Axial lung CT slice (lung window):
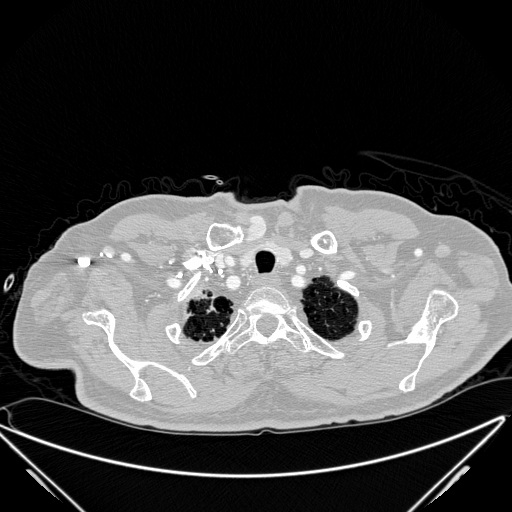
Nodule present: no